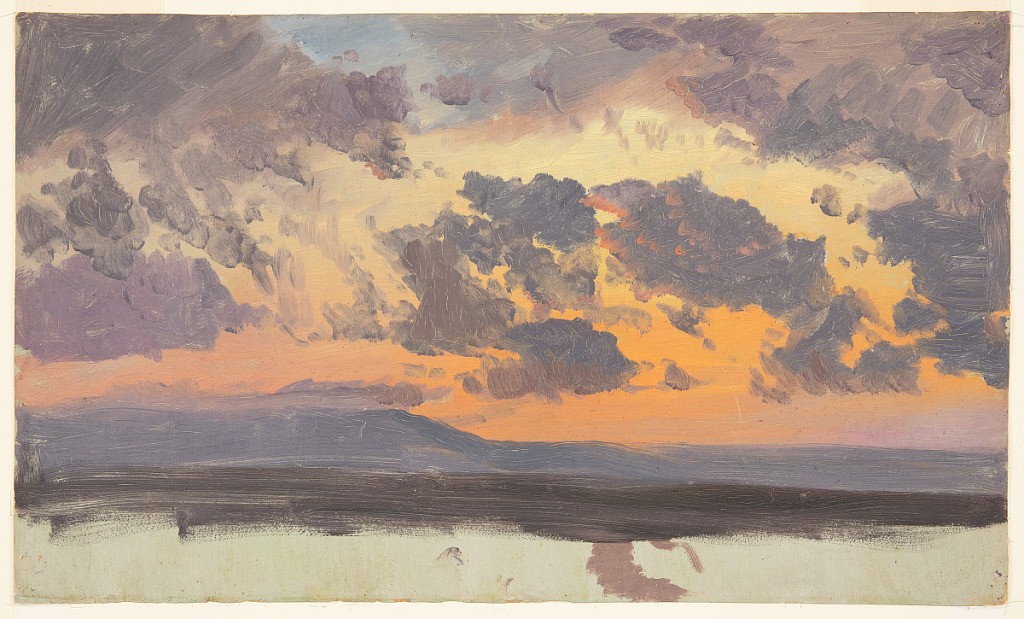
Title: Clouds at Twilight, Color Effects, Hudson, New York
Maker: Frederic Edwin Church, American, 1826–1900
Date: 1865–75
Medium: Oil on bright green paperboard
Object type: Drawing
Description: Landscape and atmosphere sketch showing the color effects of twilight over the Hudson River Valley, as seen from or near the artist's property in Hudson, New York. The middle distance is a dark, hastily-rendered expanse of dark brown that leads to the Catskill Escarpment. Stretching across the horizon, the mountain range is loosely rendered in dark purple, while numerous puffy and low clouds hang in the sky above, catching touches of red sunset light. The sky behind is a vivid gradient from blue along the upper margin to fiery orange-red along the horizon.